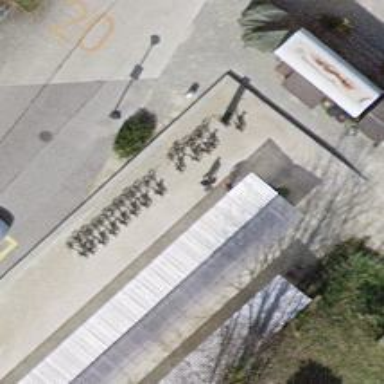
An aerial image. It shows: Bicycle rental facility.